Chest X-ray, PA view. Patient: 54 years old, sex F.
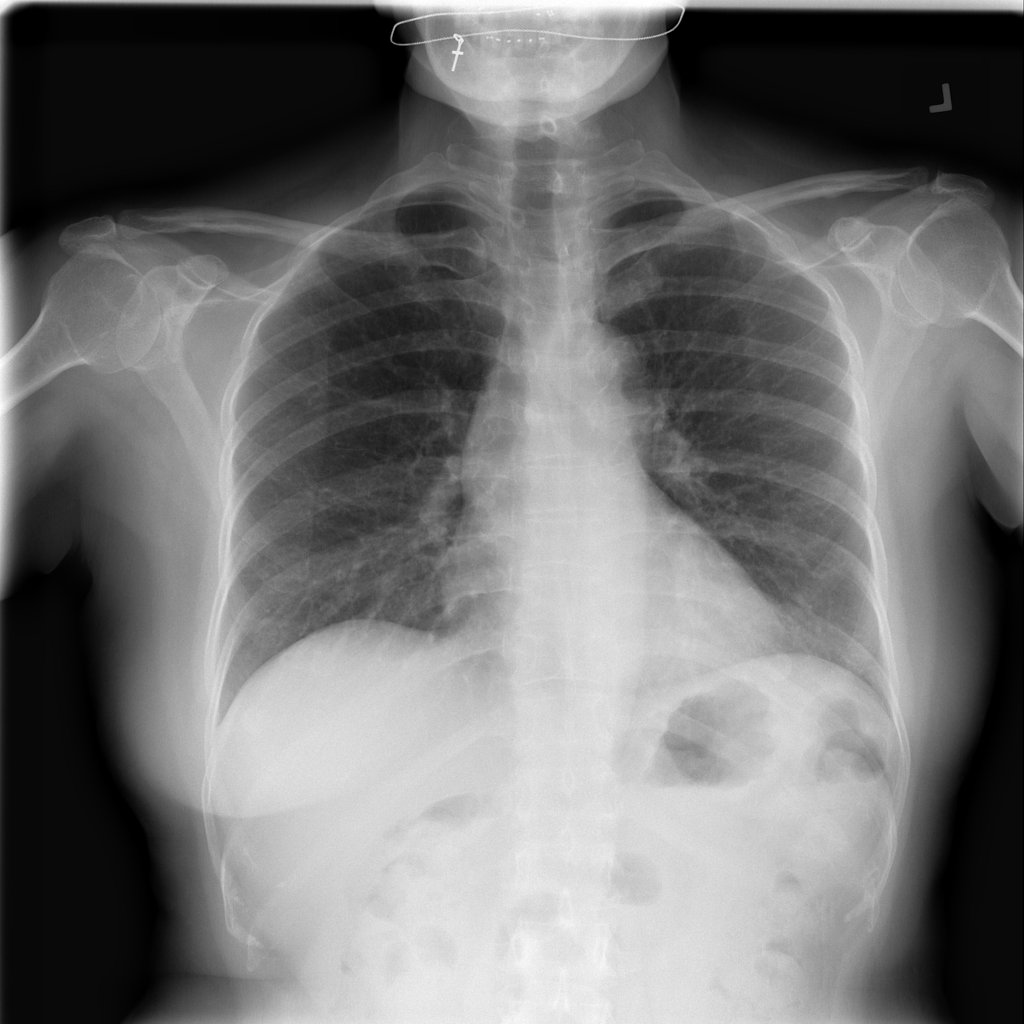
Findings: No Finding